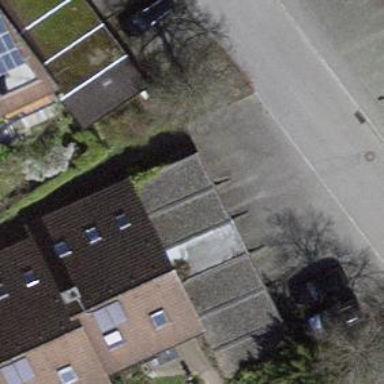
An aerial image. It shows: Group of garages.